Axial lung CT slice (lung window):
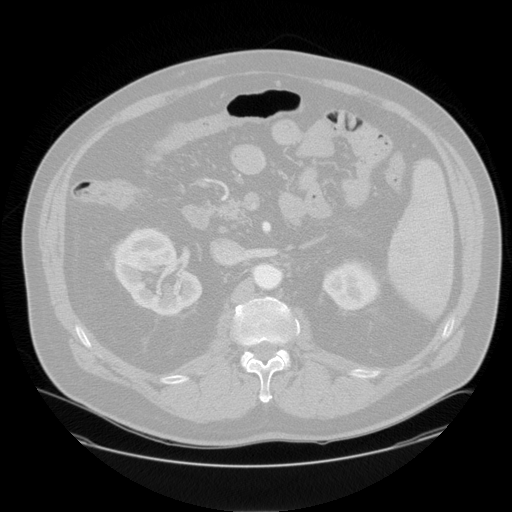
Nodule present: no